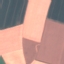
Land use / land cover: AnnualCrop